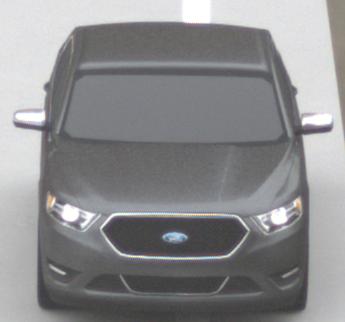
Make: Ford
Model: Taurus
Detailed model: SHO
Model produced from: 2012
Model produced until: 2019
Doors: 4
Color: gray
Road condition: dry road
Daytime: midday
Contrast: low contrast